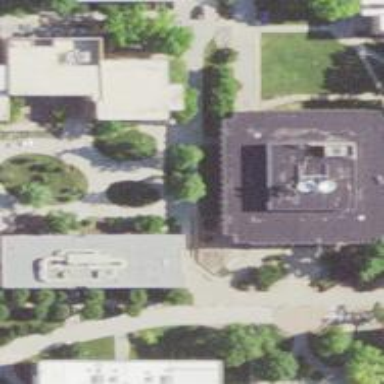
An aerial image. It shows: Library building.